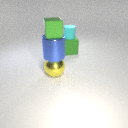
large blue metal cylinder below small green rubber cube